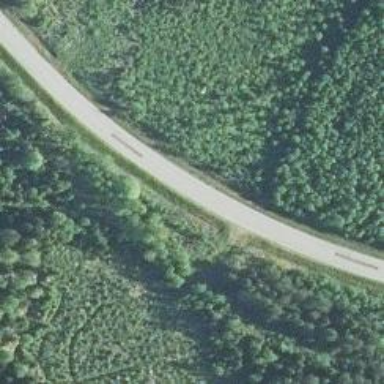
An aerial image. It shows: Tertiary road.